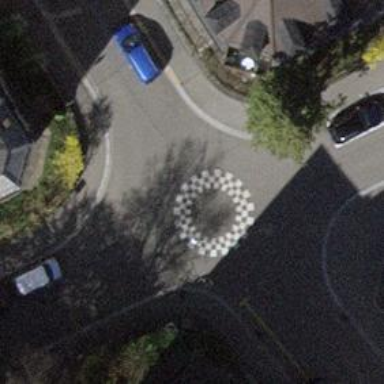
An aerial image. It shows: Rosette traffic calming feature.